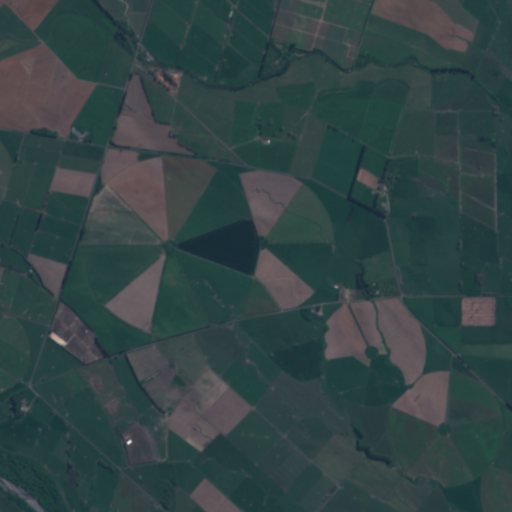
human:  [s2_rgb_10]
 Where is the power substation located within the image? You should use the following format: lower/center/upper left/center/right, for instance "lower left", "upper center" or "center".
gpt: The power substation is located in the upper left of the image.
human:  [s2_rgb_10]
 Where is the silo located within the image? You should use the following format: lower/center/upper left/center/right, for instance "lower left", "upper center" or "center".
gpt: The silo is located in the lower left of the image.
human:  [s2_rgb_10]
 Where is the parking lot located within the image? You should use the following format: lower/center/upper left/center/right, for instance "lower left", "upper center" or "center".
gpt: There is no parking lot in the image.